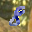
Label: 8